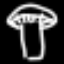
Label: mushroom